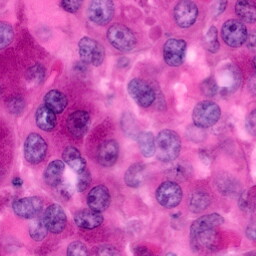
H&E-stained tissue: Pancreatic